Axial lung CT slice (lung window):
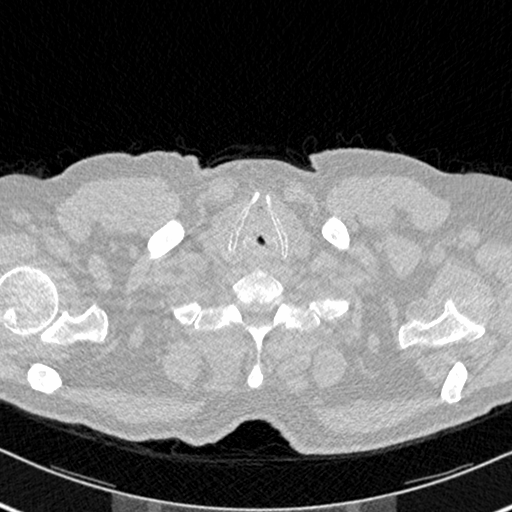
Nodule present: no